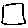
Label: square